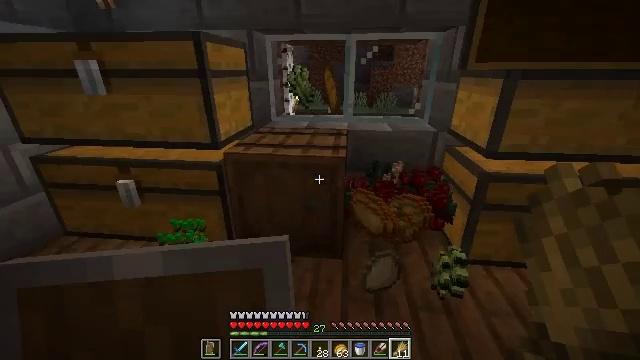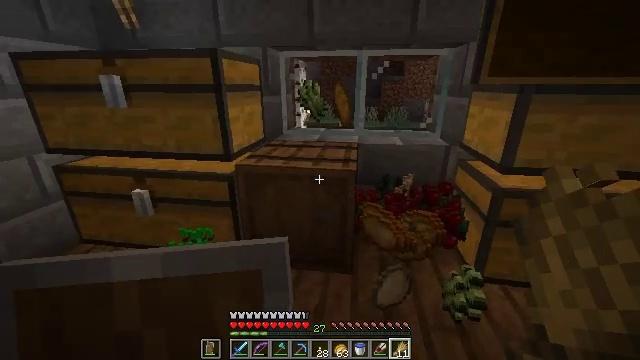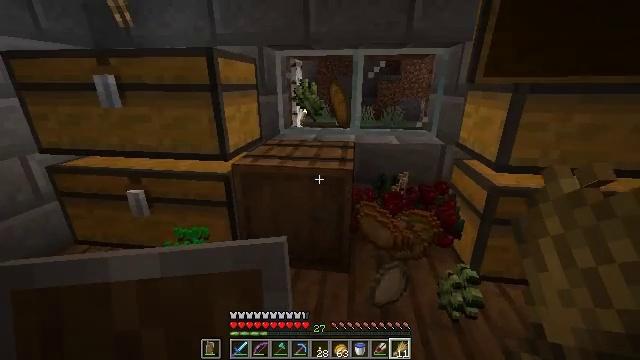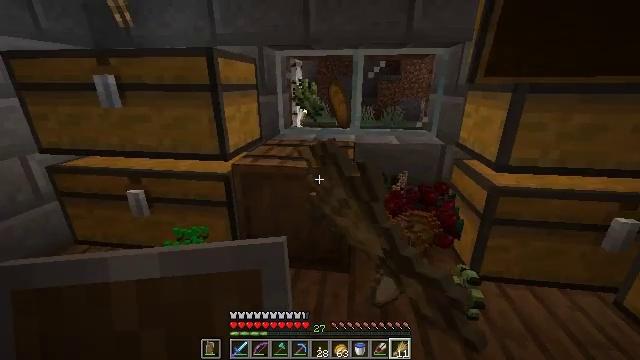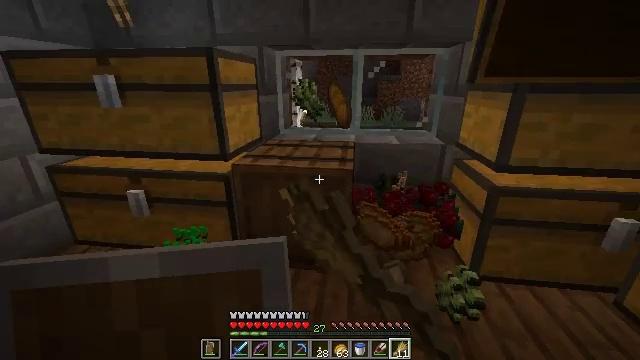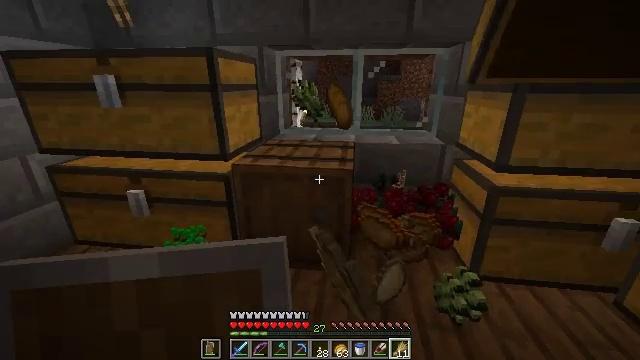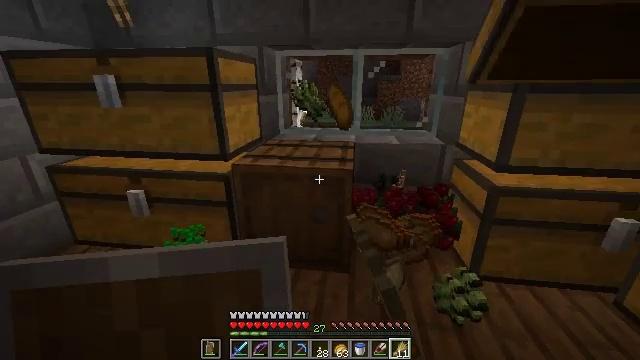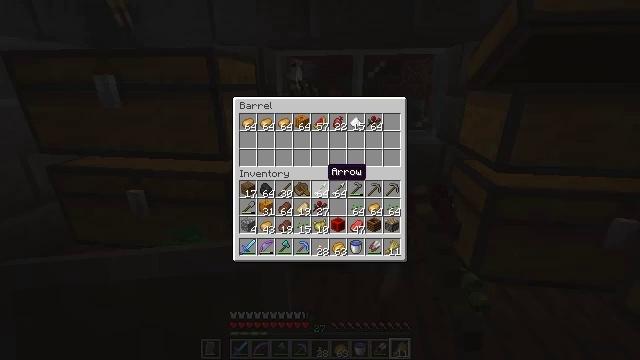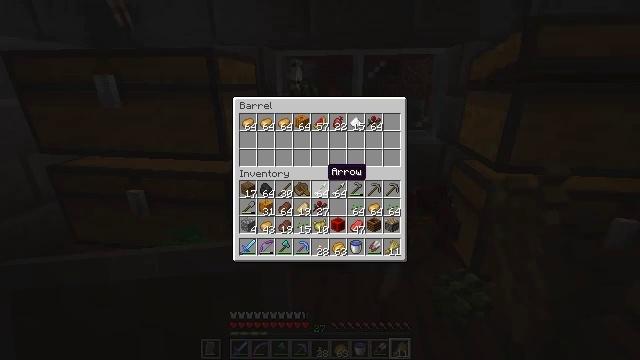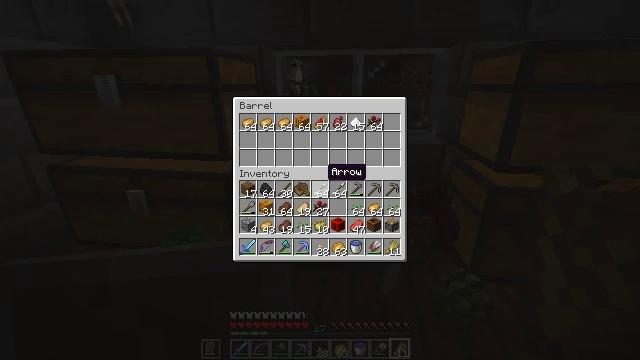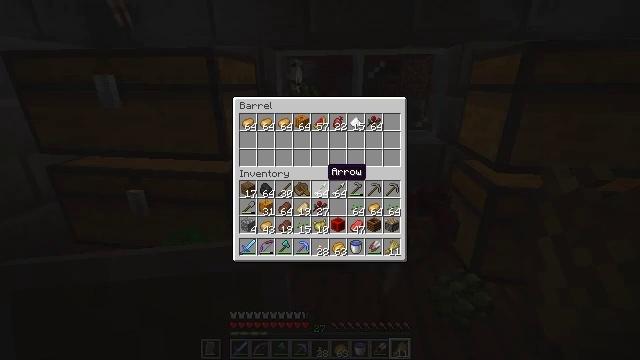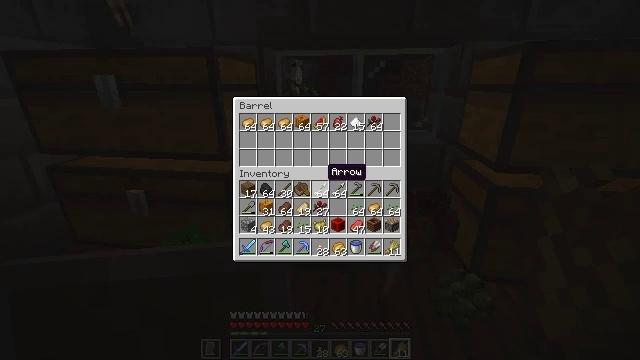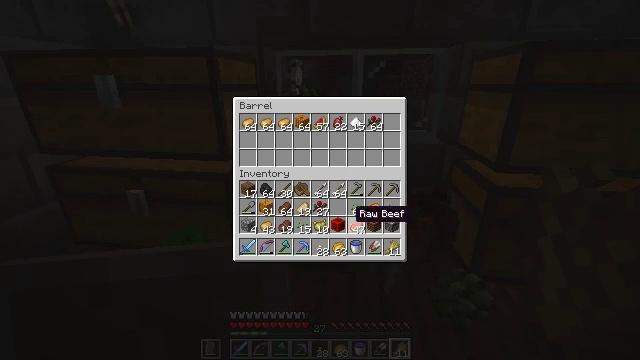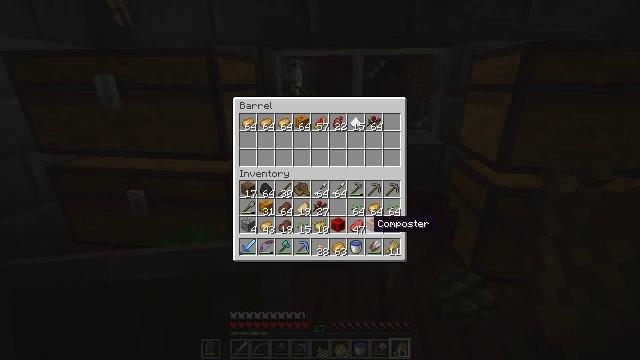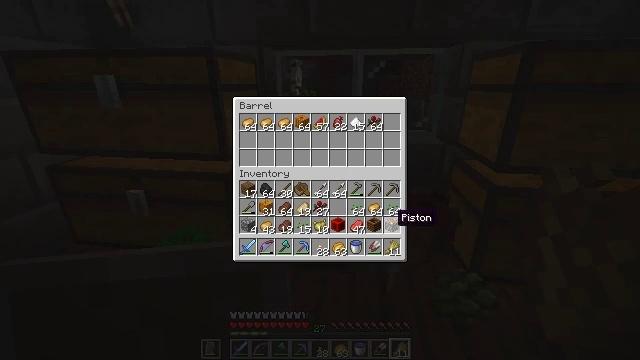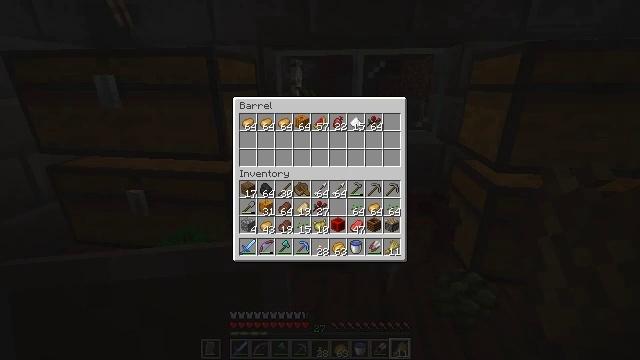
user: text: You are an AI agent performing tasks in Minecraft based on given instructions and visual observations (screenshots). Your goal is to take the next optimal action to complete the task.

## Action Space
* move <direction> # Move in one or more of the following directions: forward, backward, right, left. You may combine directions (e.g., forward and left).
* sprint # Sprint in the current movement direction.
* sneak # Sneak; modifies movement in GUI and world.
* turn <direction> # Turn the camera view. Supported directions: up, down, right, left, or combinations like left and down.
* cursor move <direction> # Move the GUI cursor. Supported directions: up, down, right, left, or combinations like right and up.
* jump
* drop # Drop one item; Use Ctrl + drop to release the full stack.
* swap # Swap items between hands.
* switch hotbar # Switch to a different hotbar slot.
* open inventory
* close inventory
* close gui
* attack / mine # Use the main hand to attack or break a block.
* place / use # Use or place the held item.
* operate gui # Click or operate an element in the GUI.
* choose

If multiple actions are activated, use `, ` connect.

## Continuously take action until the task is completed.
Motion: motion action
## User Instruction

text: Interact with the crafting table to obtain the barrel.
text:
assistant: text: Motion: turn left and up
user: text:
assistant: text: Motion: use / place
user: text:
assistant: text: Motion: use / place
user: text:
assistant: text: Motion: no_op
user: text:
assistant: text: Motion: no_op
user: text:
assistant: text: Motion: no_op
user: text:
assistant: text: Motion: open gui
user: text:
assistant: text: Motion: no_op
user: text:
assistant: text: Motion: no_op
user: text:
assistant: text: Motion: no_op
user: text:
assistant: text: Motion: sneak
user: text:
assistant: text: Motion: sneak, cursor move right and down
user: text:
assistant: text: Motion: sneak, cursor move right and down
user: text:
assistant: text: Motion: sneak, cursor move right
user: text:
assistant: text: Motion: sneak, cursor move right and up
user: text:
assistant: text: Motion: sneak
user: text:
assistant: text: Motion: sneak
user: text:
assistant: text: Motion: sneak
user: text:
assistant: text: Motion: sneak, operate gui
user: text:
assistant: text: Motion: sneak, operate gui
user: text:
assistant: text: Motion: sneak, cursor move left
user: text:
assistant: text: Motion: sneak
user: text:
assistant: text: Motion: sneak
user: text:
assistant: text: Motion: sneak, operate gui
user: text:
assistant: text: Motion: sneak, cursor move right, operate gui
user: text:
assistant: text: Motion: sneak, operate gui
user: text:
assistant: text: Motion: sneak, operate gui
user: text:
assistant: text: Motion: sneak, cursor move left
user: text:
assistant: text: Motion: sneak, cursor move left and down
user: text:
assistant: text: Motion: sneak